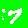
Digit: 7